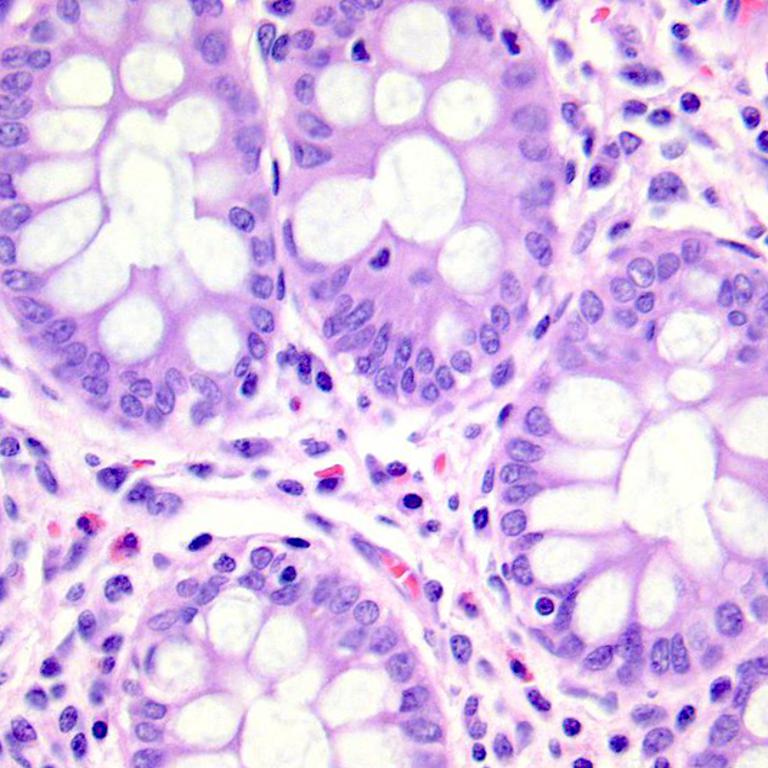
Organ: colon
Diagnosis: benign